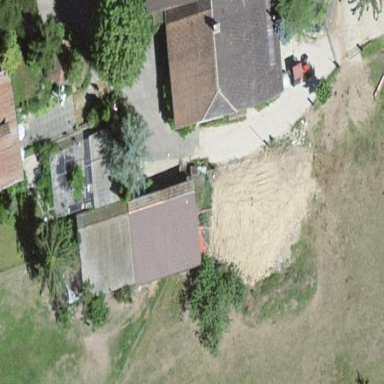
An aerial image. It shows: Rural barn.